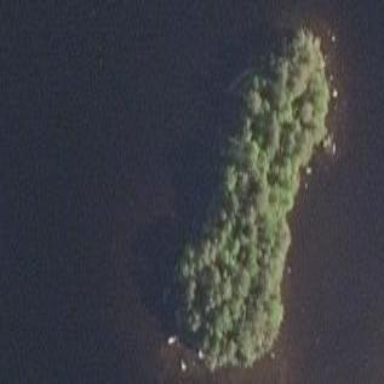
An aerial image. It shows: Islet.